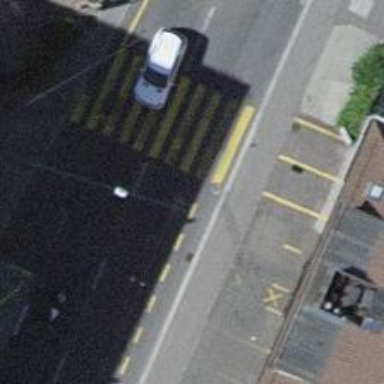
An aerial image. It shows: Kerb barrier.